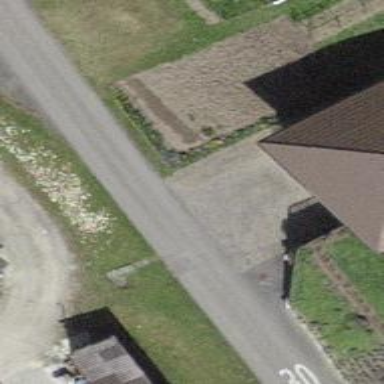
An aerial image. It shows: Road with steps.